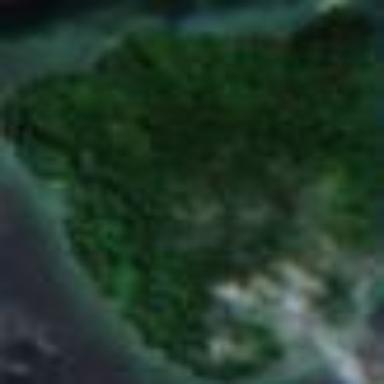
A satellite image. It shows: Islet located along the natural coastline.